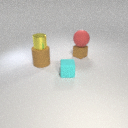
large brown rubber cylinder in front of small brown rubber cube